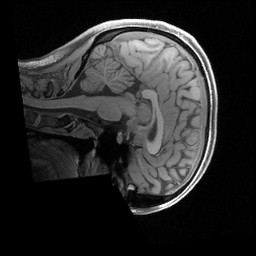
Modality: T1w
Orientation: sagittal
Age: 23
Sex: female
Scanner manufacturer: siemens
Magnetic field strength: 3 T
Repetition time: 2.4 s
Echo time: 0.00224 s